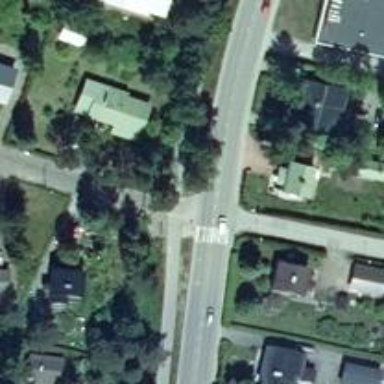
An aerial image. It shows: Asphalt footway with marked crossing.